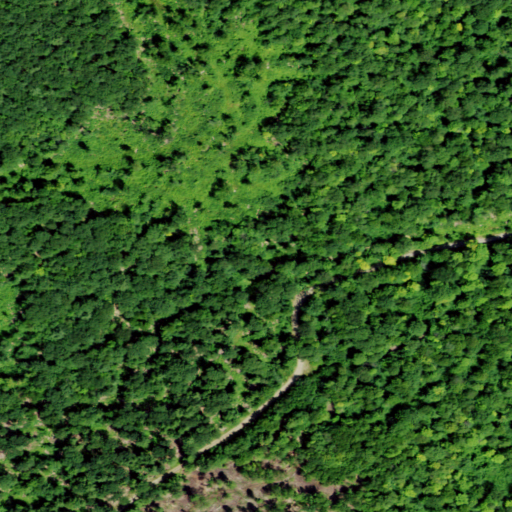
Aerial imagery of ridge(s) in New York named Oak Ridge containing deciduous forest, mixed forest, evergreen forest, shrub, and grassland